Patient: sex F, age 33
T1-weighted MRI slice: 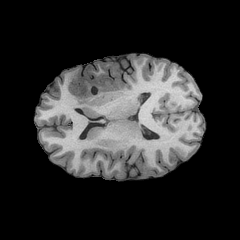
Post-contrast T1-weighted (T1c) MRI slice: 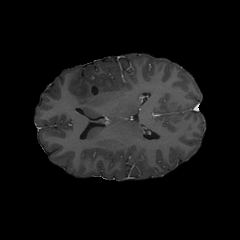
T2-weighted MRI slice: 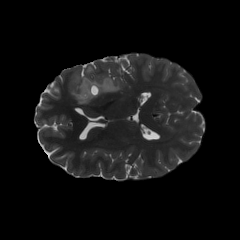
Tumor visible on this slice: yes
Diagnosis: Astrocytoma, IDH-mutant
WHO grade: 2